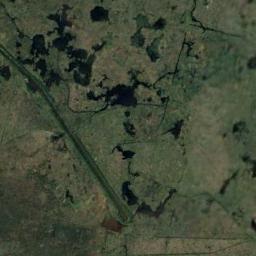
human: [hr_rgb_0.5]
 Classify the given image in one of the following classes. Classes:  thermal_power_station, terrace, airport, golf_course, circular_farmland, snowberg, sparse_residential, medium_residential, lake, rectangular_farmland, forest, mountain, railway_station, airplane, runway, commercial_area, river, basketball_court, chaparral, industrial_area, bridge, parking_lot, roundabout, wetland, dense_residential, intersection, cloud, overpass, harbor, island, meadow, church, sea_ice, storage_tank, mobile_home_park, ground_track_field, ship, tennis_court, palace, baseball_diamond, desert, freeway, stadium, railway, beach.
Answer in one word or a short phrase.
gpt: wetland